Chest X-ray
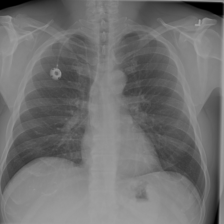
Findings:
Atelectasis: negative
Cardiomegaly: negative
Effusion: negative
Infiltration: positive
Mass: negative
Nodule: negative
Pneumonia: negative
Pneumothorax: negative
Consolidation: negative
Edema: negative
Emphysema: negative
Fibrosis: negative
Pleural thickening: negative
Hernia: negative